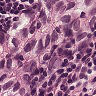
Metastatic tissue present: yes